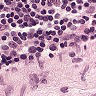
Metastatic tissue present: no